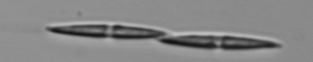
Label: Pseudo-nitzschia